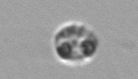
Label: Amoeba